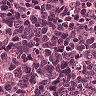
Metastatic tissue present: no